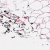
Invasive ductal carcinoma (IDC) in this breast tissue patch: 0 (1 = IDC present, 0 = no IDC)